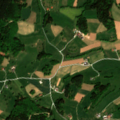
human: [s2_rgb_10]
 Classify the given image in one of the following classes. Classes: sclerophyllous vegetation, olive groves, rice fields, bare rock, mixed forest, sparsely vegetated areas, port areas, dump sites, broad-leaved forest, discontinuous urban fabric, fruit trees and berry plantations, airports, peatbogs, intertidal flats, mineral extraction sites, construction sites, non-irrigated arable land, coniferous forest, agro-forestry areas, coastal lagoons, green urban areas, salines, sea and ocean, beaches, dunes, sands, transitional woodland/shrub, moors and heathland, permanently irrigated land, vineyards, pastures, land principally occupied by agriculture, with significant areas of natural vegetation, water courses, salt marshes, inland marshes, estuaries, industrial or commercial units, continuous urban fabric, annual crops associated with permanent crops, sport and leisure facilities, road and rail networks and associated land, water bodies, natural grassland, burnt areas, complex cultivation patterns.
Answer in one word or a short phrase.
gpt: non-irrigated arable land, land principally occupied by agriculture, with significant areas of natural vegetation, coniferous forest, mixed forest